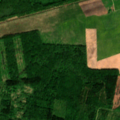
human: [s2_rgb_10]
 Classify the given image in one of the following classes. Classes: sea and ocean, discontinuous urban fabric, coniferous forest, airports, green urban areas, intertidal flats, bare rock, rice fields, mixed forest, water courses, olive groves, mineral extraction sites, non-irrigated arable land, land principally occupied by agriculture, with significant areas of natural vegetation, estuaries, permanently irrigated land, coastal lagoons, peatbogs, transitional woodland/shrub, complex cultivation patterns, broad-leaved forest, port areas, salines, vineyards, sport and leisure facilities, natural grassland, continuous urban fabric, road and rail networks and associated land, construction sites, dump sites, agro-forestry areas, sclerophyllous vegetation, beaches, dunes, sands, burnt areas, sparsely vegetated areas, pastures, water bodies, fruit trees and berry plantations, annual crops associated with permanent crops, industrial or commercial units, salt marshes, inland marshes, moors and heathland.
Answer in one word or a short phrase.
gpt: pastures, broad-leaved forest, mixed forest